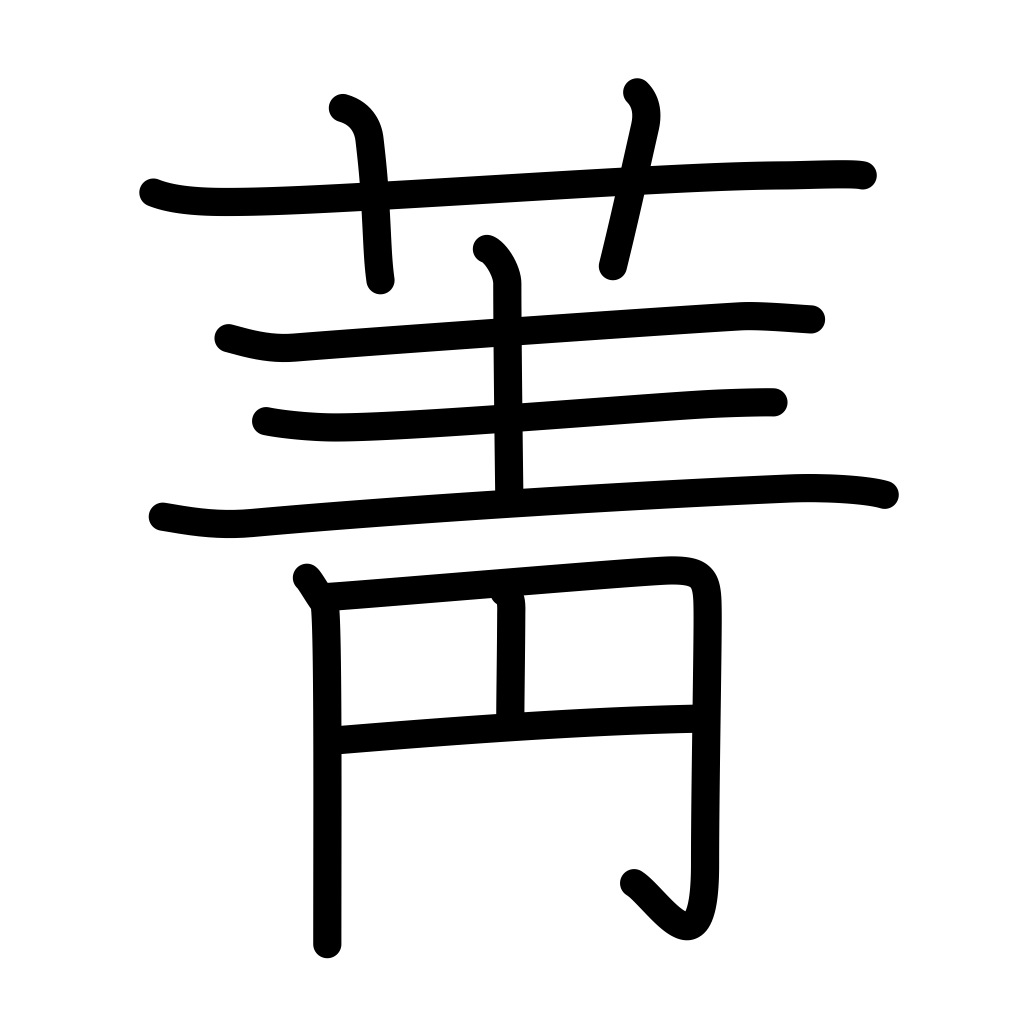
Meaning: turnip